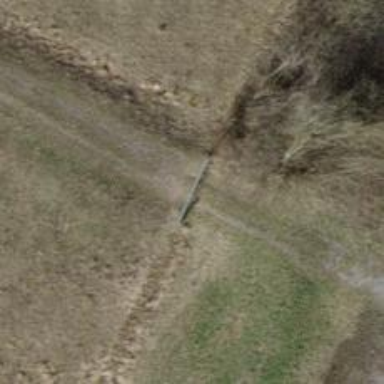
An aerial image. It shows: Grass path.